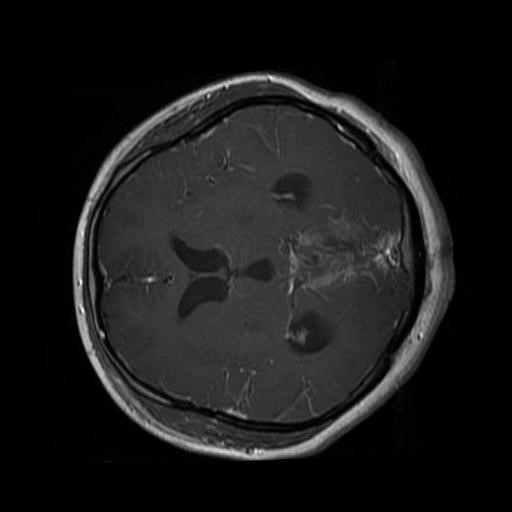
Label: brain_glioma